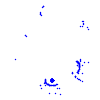
Particle: proton